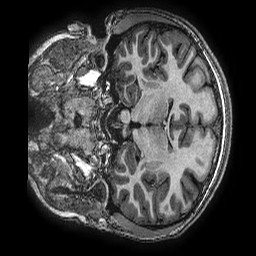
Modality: T1w
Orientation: coronal
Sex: female
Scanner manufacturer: ge
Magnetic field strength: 3 T
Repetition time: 0.00766 s
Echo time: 0.003476 s